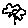
Label: flower